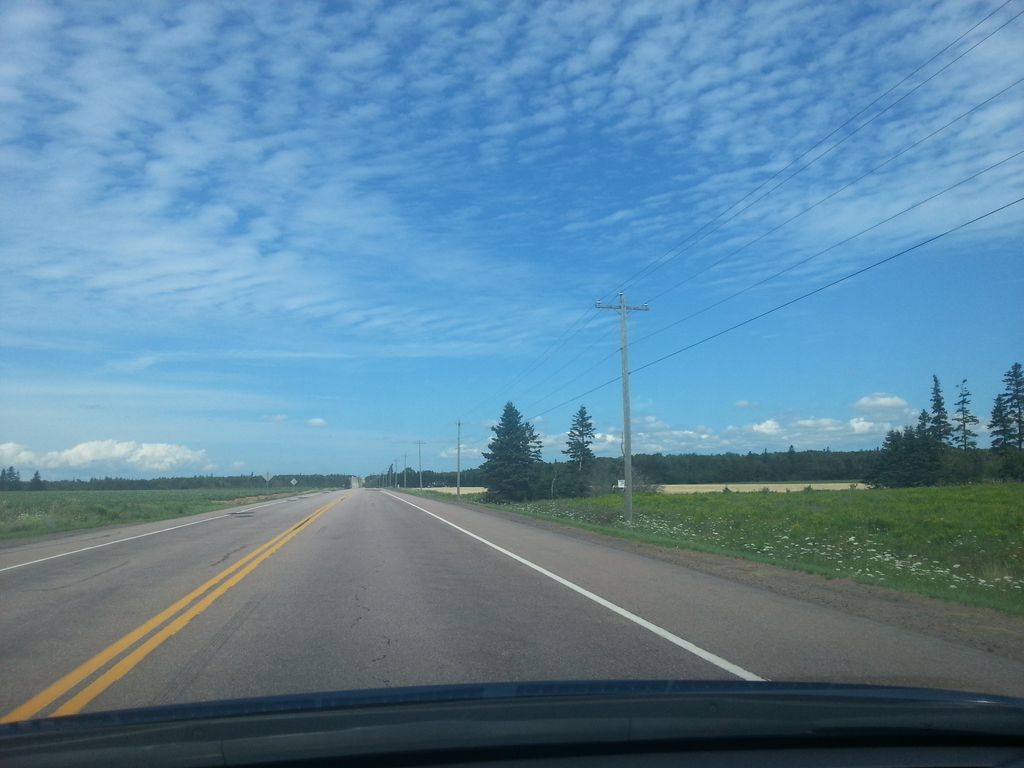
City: charlottetown